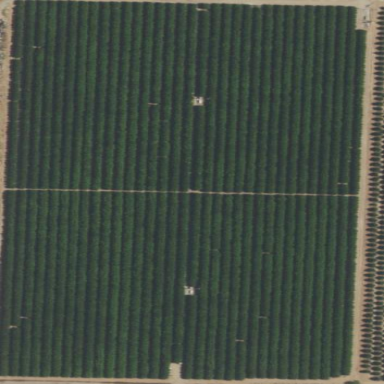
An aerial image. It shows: Orange orchard with rows of orange trees.